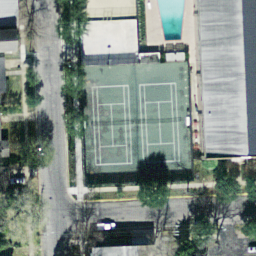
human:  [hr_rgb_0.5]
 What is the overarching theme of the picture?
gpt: tennis court